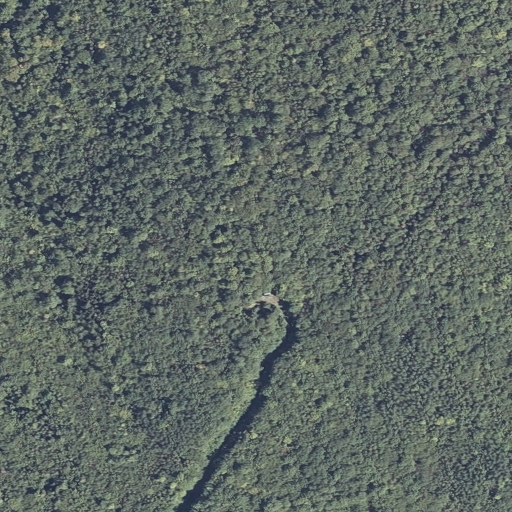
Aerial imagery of mountain in Maine named Saint Albans Mountain containing deciduous forest, mixed forest, and shrub